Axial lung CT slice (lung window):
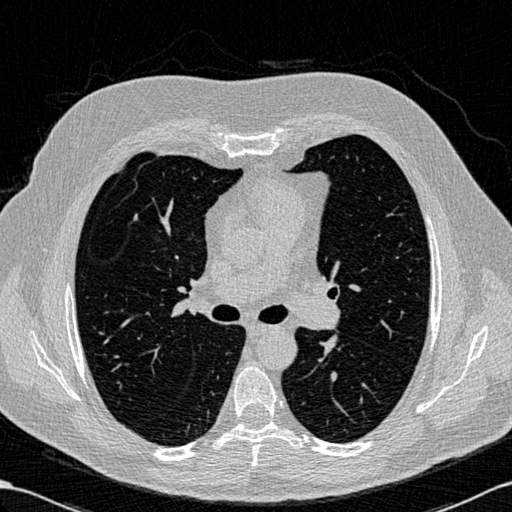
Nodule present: no